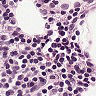
Metastatic tissue present: no